Field crop: maize
Growth stage: 2
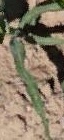
Species: maize